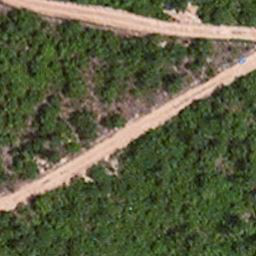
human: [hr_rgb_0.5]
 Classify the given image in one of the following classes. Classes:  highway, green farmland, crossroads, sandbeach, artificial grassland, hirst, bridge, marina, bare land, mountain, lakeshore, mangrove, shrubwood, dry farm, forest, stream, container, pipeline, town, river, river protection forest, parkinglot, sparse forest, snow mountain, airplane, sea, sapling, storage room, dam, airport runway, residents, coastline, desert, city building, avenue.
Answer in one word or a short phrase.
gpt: avenue